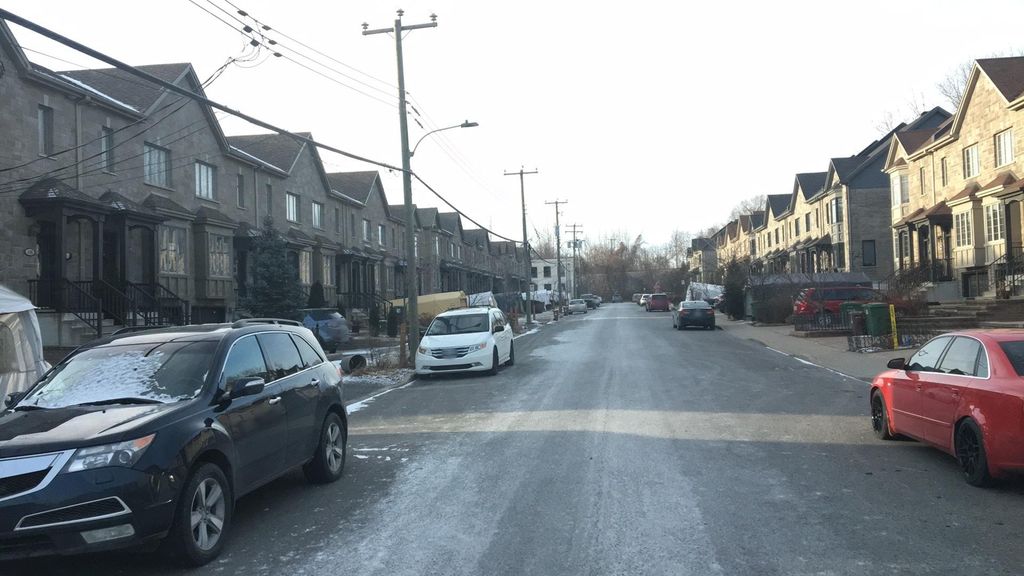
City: montreal